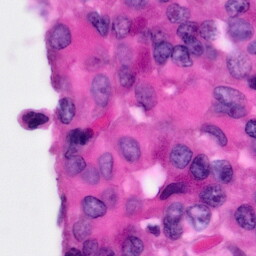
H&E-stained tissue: Pancreatic